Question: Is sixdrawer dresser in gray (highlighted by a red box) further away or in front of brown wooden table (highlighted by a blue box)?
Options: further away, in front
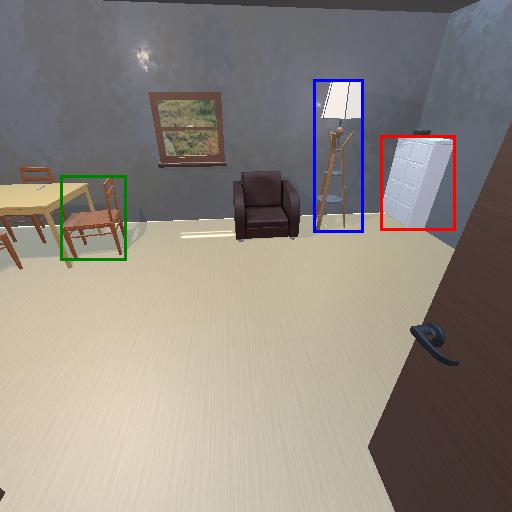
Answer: further away